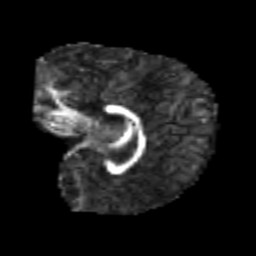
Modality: FA
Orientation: sagittal
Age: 7
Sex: male
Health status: healthy